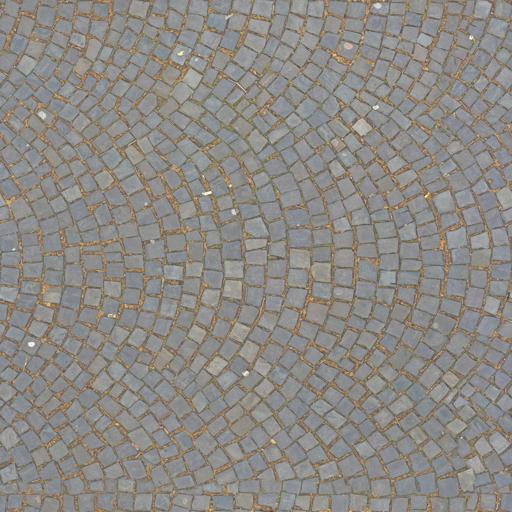
Tags: arch arches fine grey pavement paving stones